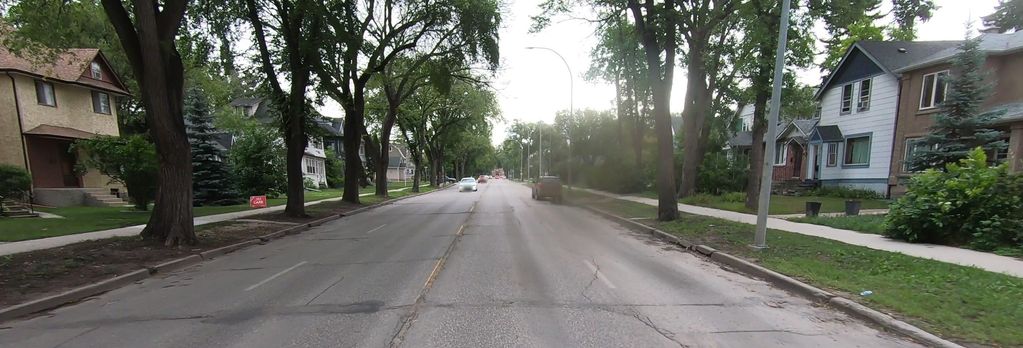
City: winnipeg